Question: I wanted to pass the parameters to my PHP page in a friendly fashion, so here's what I wrote in .htaccess file
'''
RewriteRule ^confirm\/(([a-z0-9]).+)\/(([a-z0-9]).+)$ www.example.com/confirm.php?email=$1&order=$2
'''
its working well, and I can get the parameters in PHP using
'''
explode('/', $_SERVER['REQUEST_URI'])
'''
I have 2 problems though,
1- when I submit this page, I need it to go directly to confirmation.php, instead it submits to www.example.com/confirm/example@mail.com/12-HDYF/confirmaction.php !!! how can this be changed.
2- the page was originally working perfectly, but when I type the friendly URL all jquery files give me the below error, which really seems unrelated.

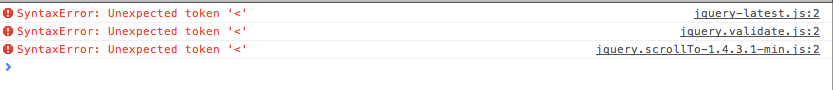
Answer: That is because the client (the browser) sees the page it is browsing as 'www.example.com/confirm/example@mail.com/12-HDYF/' and when it analyzes it and parses the html, it sees it something like:
'''
<script src="jquery.js"></script>
<form action="confirmation.php"... >
'''
So the browser sees relative urls to the page he is at the moment. So if you tell him to search the 'jquery.js' file in the same folder as the one he currently is, he is going to try to download from 'www.example.com/confirm/example@mail.com/12-HDYF/jquery.js', and the same thing happens when you submit the form.
To avoid this, use absolute URLs (note the leading slash):
'''
<script src="/jquery.js"></script>
<form action="/confirmation.php"... >
'''
If you have your files in a subfolder of the 'DocumentRoot', put that subfolder at the beginning of the URL.